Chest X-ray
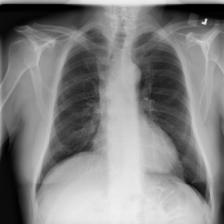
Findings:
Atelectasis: negative
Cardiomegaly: negative
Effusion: negative
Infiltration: positive
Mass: negative
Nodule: negative
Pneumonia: negative
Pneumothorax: negative
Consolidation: negative
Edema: negative
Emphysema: negative
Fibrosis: negative
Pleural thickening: negative
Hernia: negative